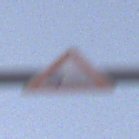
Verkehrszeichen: SplittSchotter
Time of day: SunriseSunset
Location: Outdoor (Suburban)
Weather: PartlyCloudy
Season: NotSpecified
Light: Natural